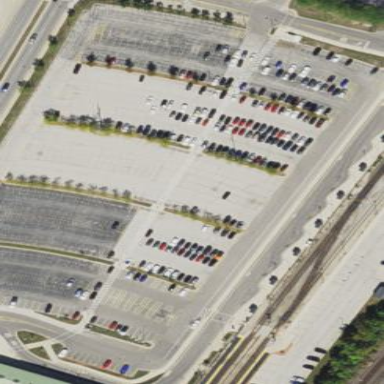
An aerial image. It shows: Parking area with park and ride facilities.